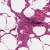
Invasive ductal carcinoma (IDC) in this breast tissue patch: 0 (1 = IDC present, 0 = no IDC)